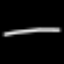
Label: line